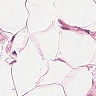
Metastatic tissue present: no